Question: How get grouping rows in PHP from EXCEL?

This code does not issue a groups:
'''
$reader = \PhpOffice\PhpSpreadsheet\IOFactory::createReader('Xlsx');
$reader->setReadDataOnly(TRUE);
$spreadsheet = $reader->load("bulat_price.xlsx");
$worksheet = $spreadsheet->getActiveSheet();
$worksheet->toArray();
'''
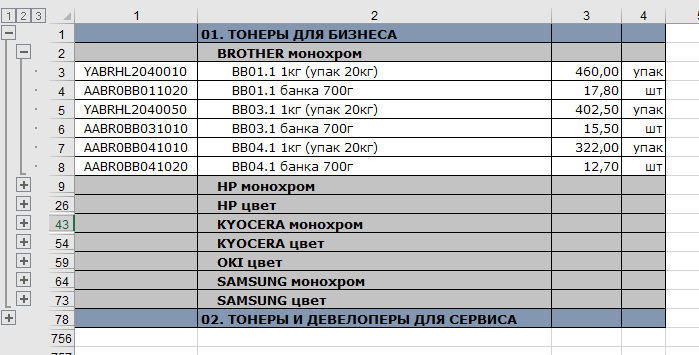
Answer: '''
$spreadsheet = PHPExcel_IOFactory::load($file); // load file
$objWorksheet = $spreadsheet->getActiveSheet();
$worksheet = $spreadsheet->setActiveSheetIndex(0); // select firts sheet
$i = 0;
$arrLevel = [];
foreach ($worksheet->getRowDimensions() as $rowDimension) {
$i++;
$arrLevel[$i]['level'] = $rowDimension->getOutlineLevel(); // get level
}
$highestColumn = $worksheet->getHighestColumn(); // e.g 'F'
foreach ($objWorksheet->getRowIterator() as $row) {
$cellIterator = $row->getCellIterator();
$cellIterator->setIterateOnlyExistingCells(true);
foreach ($cellIterator as $cell) {
$arrLevel[$row->getRowIndex()]["excel"][$cell->getColumn()] = $cell->getValue(); // merge level and value
}
}
var_dump($arrLevel);
'''
We get:
<URL>